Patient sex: M
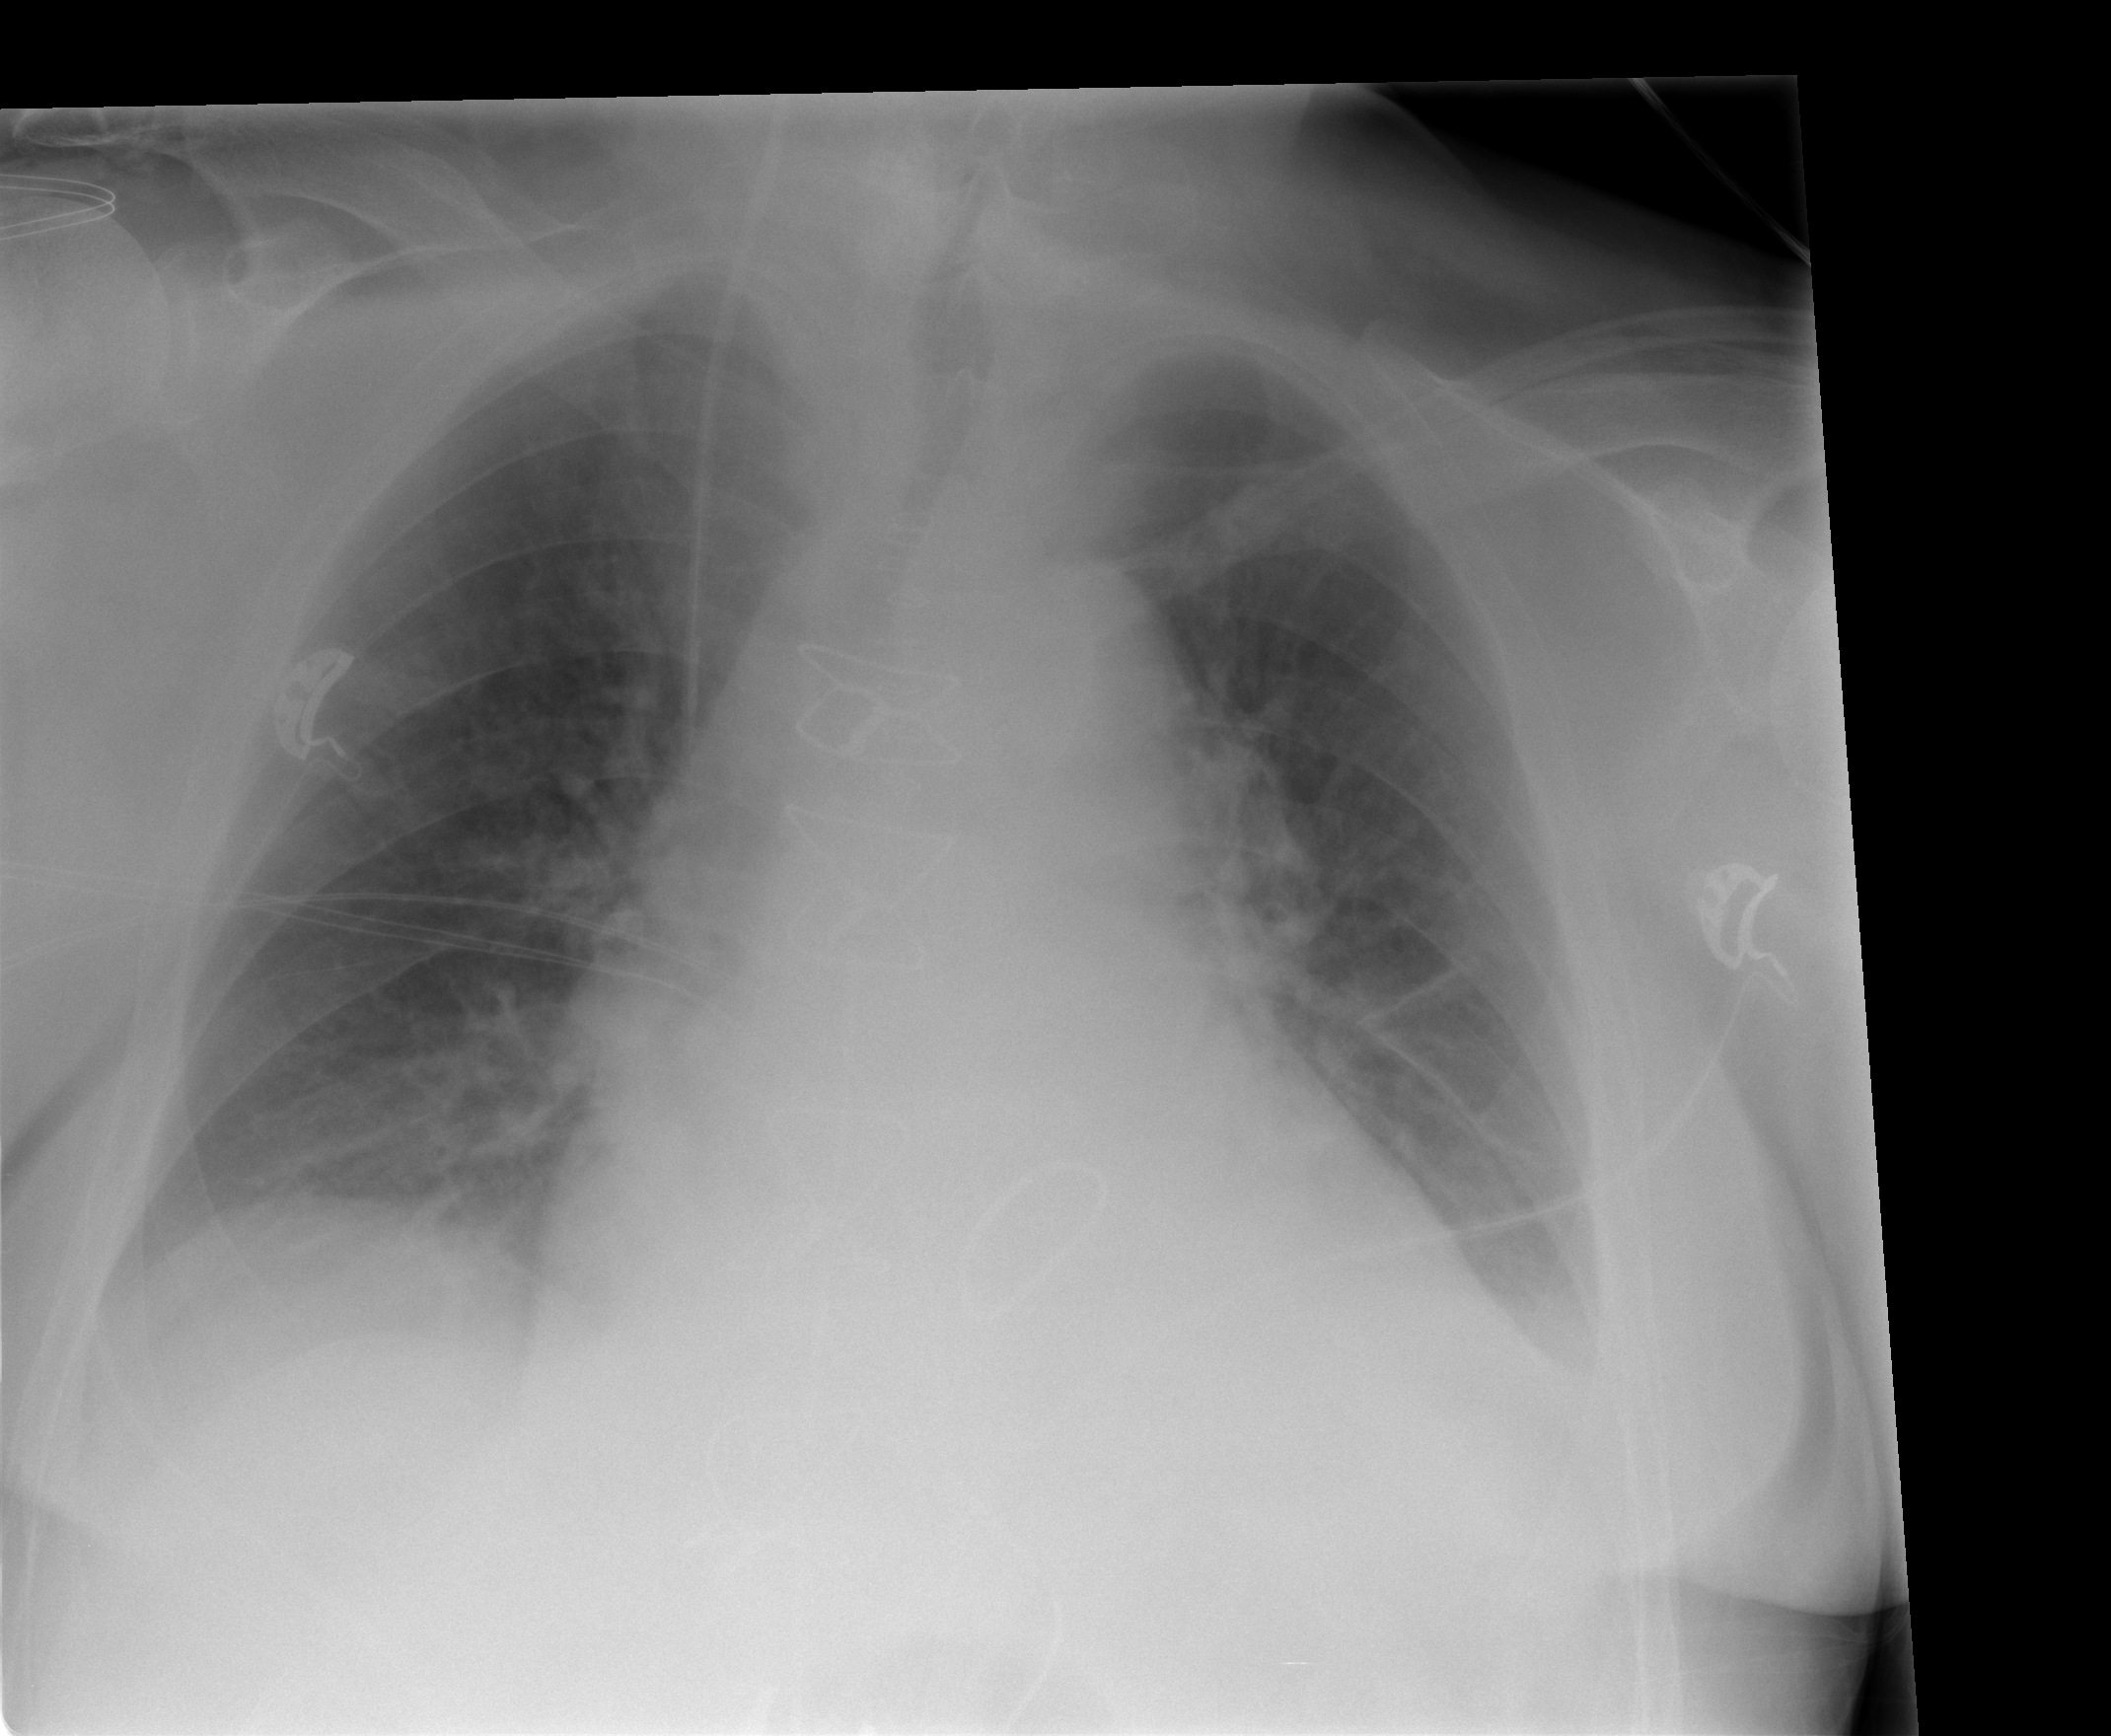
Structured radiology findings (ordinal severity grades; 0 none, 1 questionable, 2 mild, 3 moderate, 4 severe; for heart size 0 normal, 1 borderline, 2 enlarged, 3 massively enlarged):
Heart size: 0
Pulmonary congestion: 0
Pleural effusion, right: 0
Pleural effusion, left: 0
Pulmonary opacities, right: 0
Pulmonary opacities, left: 0
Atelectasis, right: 2
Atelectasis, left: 2